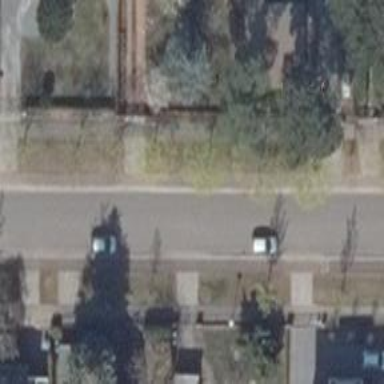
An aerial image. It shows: Driveway leading to service road.